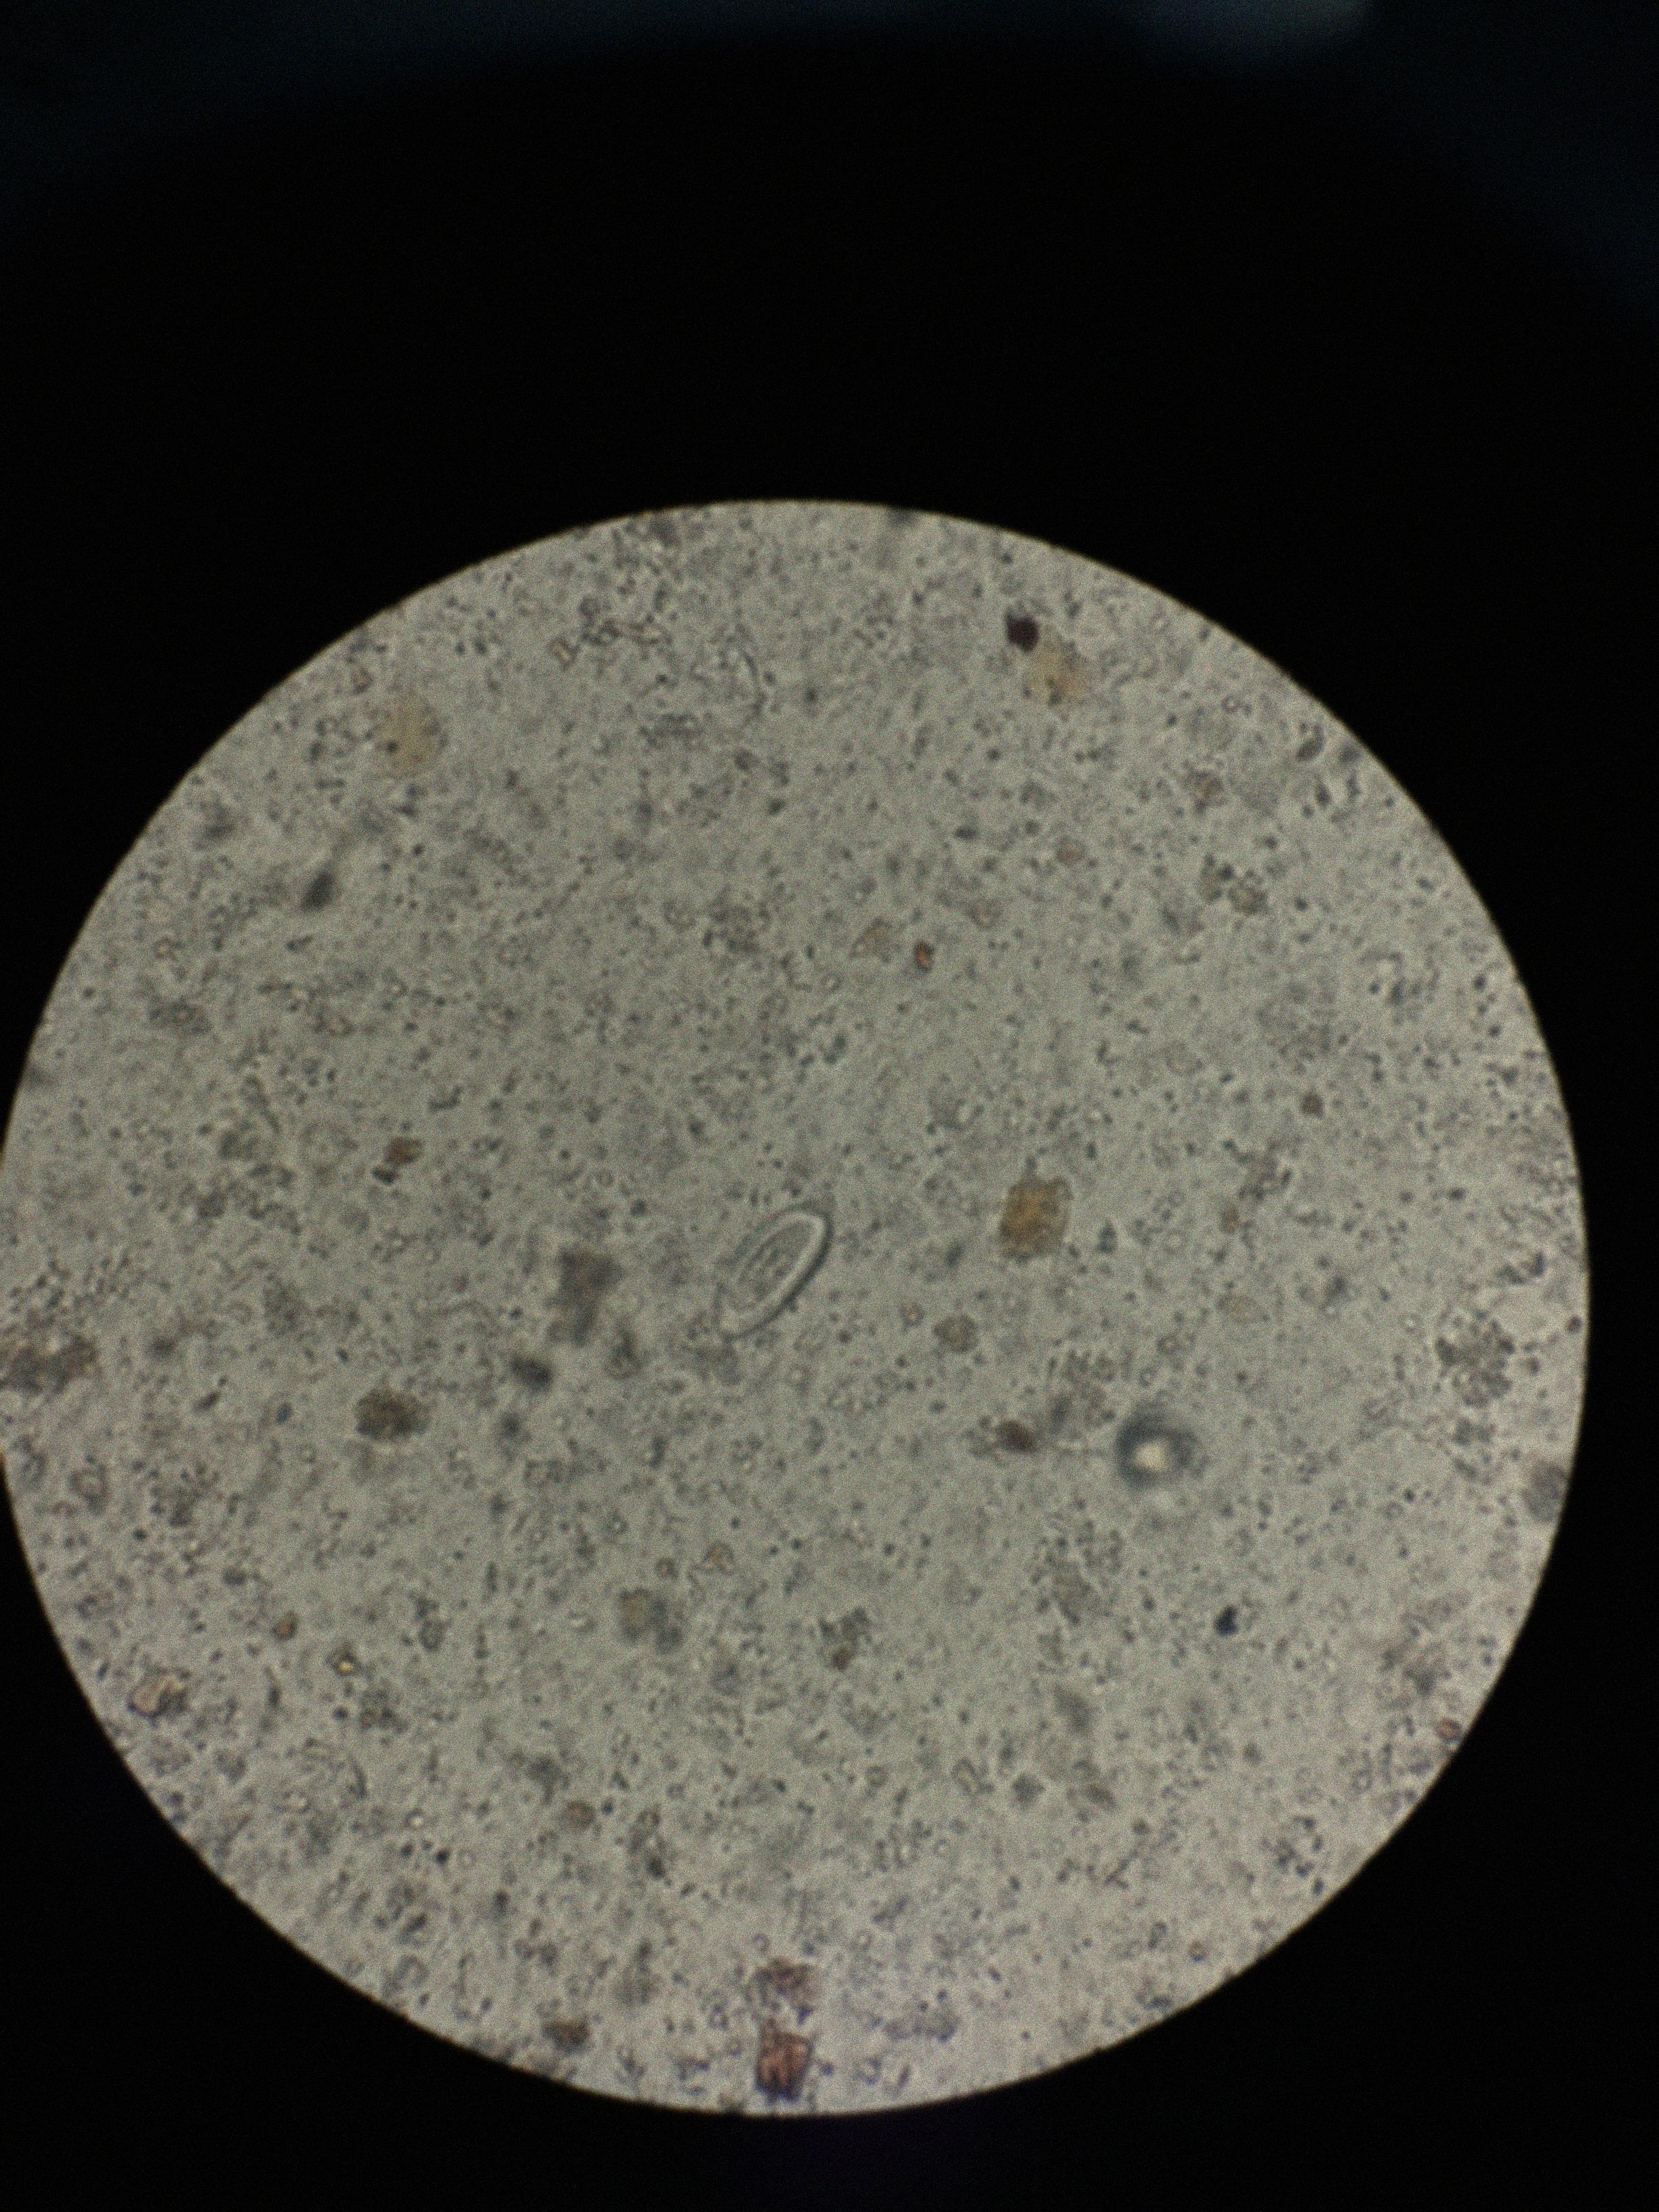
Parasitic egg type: Enterobius vermicularis